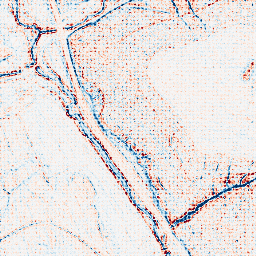
Category: edge_preserving
Decomposition family: bilateral
Decomposition parameters: d: 5
sigma_color: 75
sigma_space: 75
Upsampling method: sinc_blackman
Upsampling parameters: scale: 4
kernel_size: 4
Upsampling scale: 4